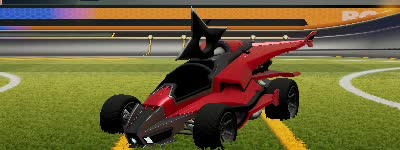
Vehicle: aftershock